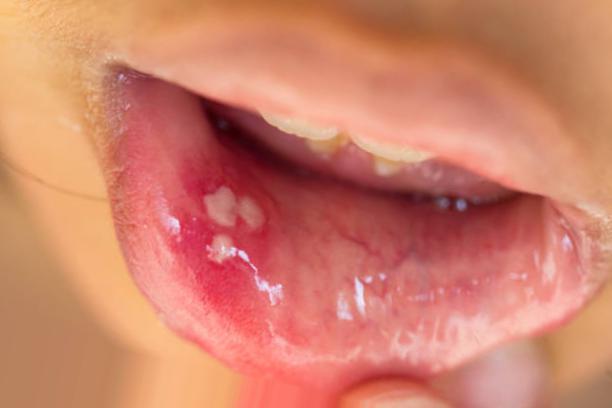
Condition: Mouth Ulcer